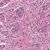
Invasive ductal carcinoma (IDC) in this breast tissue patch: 1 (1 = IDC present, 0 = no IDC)